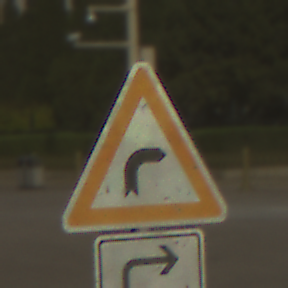
Verkehrszeichen: KurveRechts
Zusatzzeichen unten: RichtungsangabeDurchPfeile5
Umgebung: Outdoor, Suburban
Tageszeit: MorningAfternoon
Wetter: Clear
Licht: Natural
Jahreszeit: NotSpecified
Kontrast: HighContrast